Question: I have a Kendo UI interface as the following:

I want to make box 5 be able to resize only to the right side. how can I do it??
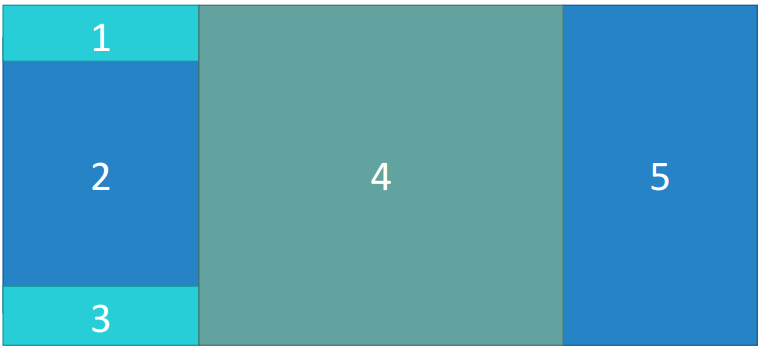
Answer: The easiest way is to manually check panes width:
'''
var size = 0;
var splitter = $("#splitter");
splitter.kendoSplitter({
panes: [ { collapsible: true }, {} ],
resize: function(e) {
if (splitter.find(".k-pane:first").width() >= size)
{
size = splitter.find(".k-pane:first").width();
} else {
splitterData.size(".k-pane:first", size);
}
}
});
var splitterData = splitter.data('kendoSplitter');
'''